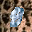
Label: 8